Field crop: maize
Growth stage: 2
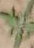
Species: atriplex